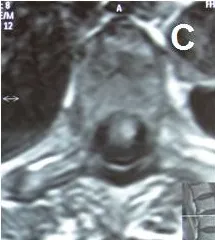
T1 weighted image with contrast showing the intramedullary gadolinium-enhancing lesion at level T5-T6.
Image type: radiology (mri)